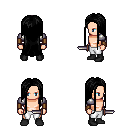
a pixel art fantasy rpg character, male body template, human, light skin, steel arm armor, white pants, black extra-long hairstyle, leather bracers, black shoes, dagger, four views (front, back, left, right), 2x2 character sprite sheet, small pixel art, hard edges, no anti-aliasing